七年级 · 代数
知关于 $x$ 的多项式 $6 x^{2}-7 x+m$ 分解因式后有一个因式是 $2 x-1$, 求 $m$ 的值, 并把该多项式分解因式.
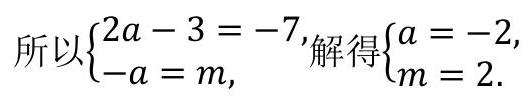
答案: 【答案】解: 设另一个因式为 $3 x+a$, 则 $6 x^{2}-7 x+m=(2 x-1)(3 x+a)$, 即 $6 x^{2}-$ $7 x+m=6 x^{2}+(2 a-3) x-a$,

所以原多项式是 $6 x^{2}-7 x+2$, 它可以分解因式为 $(2 x-1)(3 x-2)$.

【解析】略